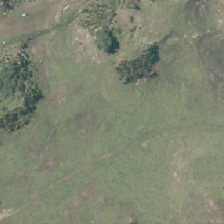
Land cover: low_producing_grassland